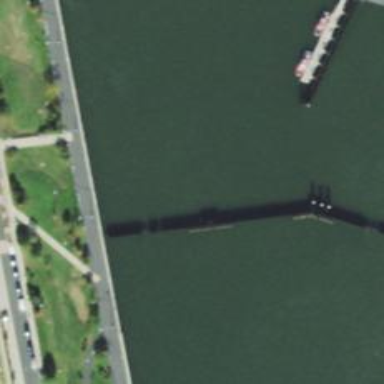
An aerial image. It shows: Breakwater structure.